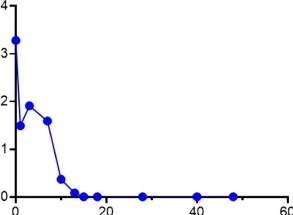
The in vivo kinetics of CAR-T cells and dynamics of CD3- CD19+ target cells. (B) Dynamics of CD3- CD19+ target cells in the patient's peripheral blood detected by flow cytometry.
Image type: pathology (giemsa)